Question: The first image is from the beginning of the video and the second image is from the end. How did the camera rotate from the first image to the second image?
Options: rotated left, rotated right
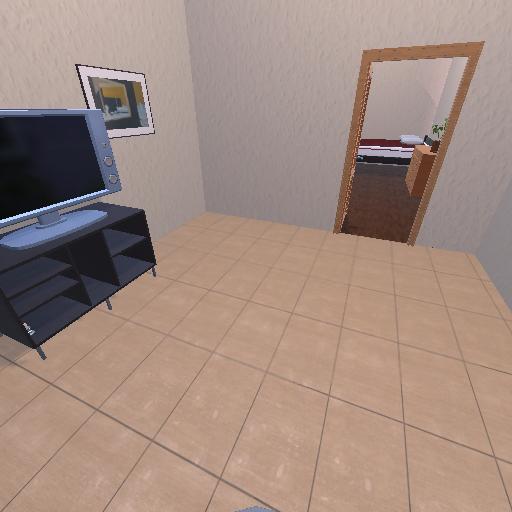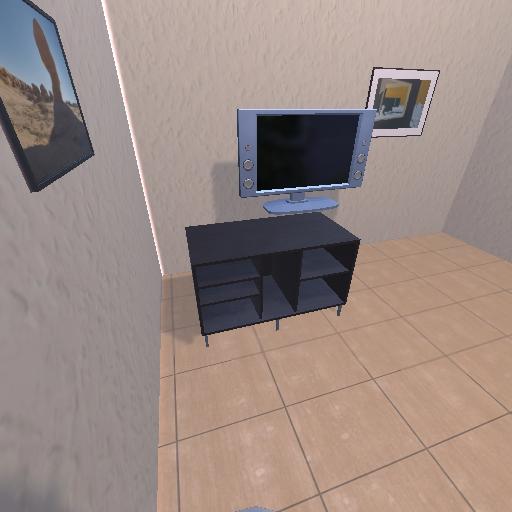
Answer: rotated left